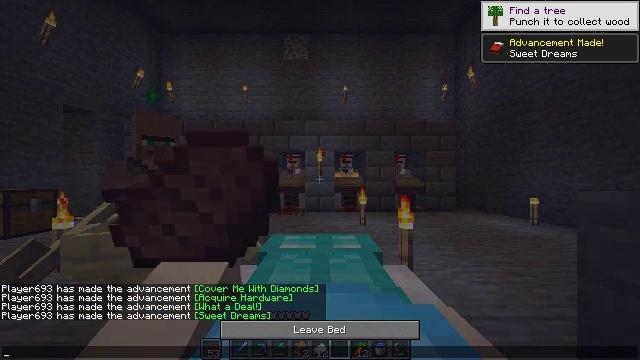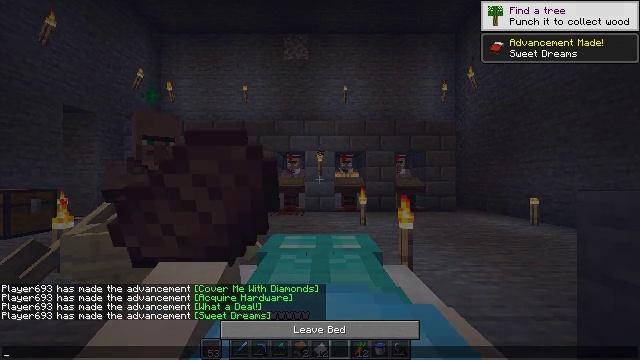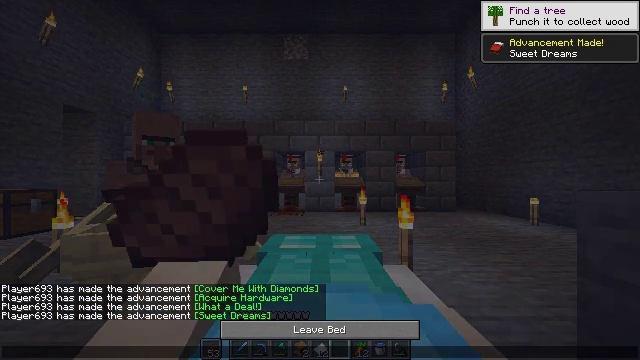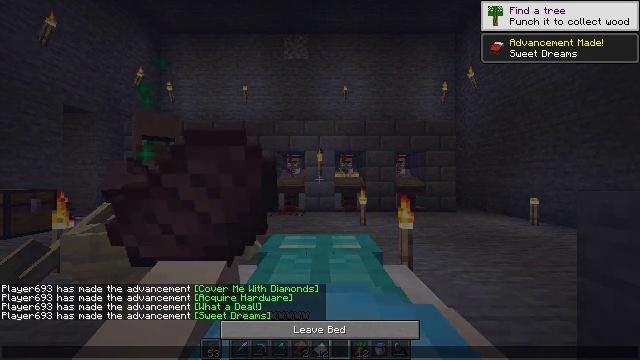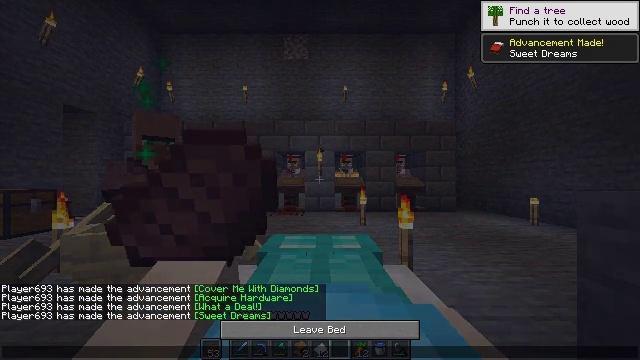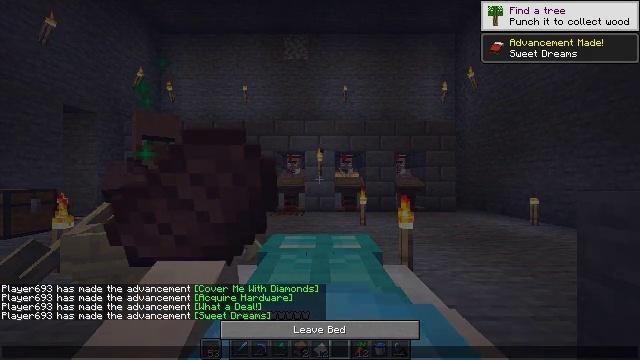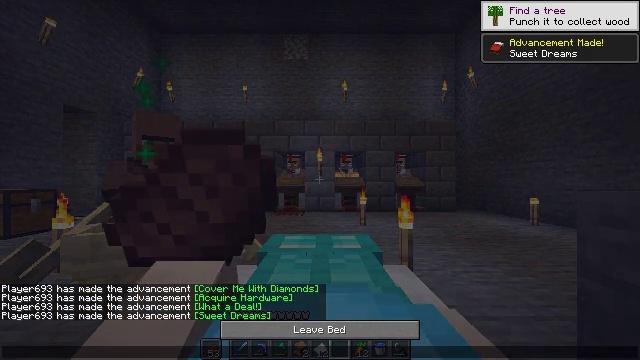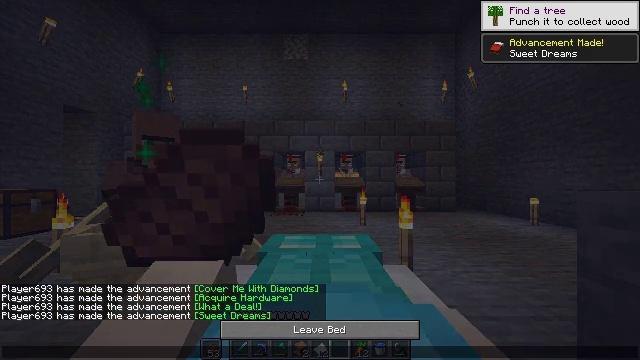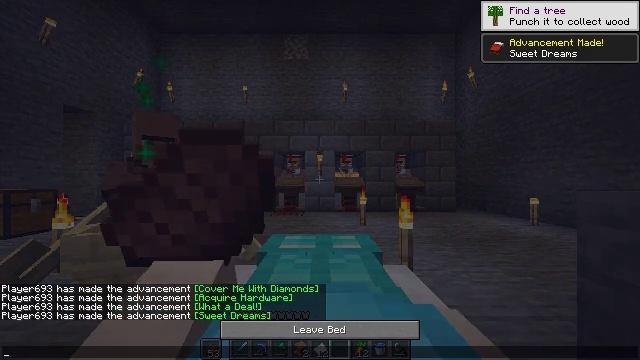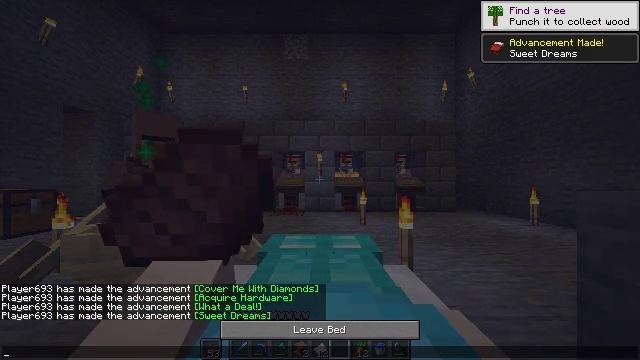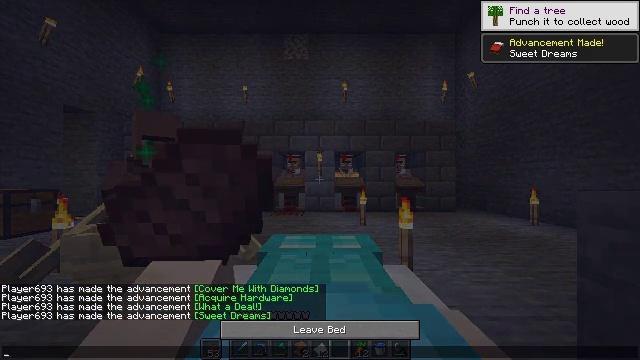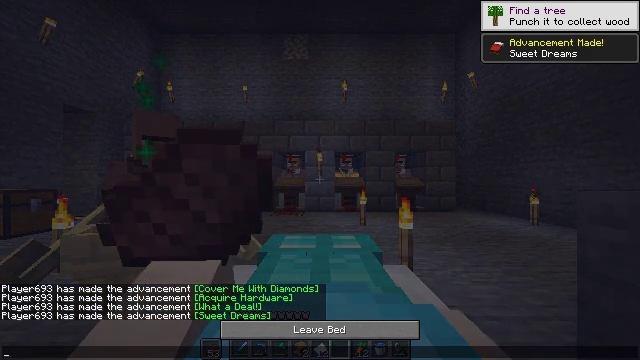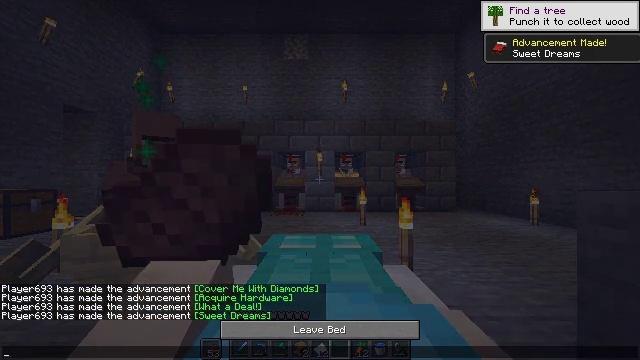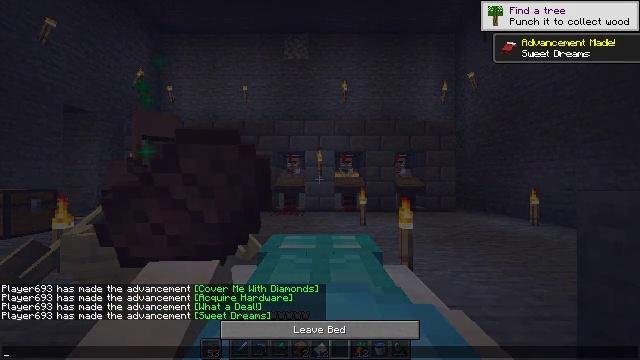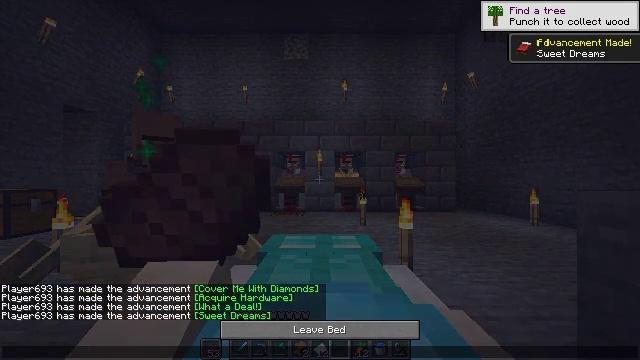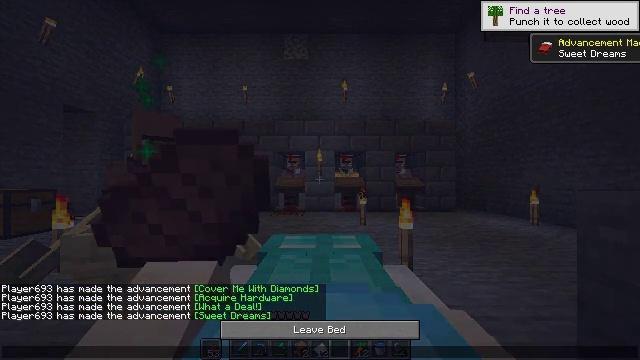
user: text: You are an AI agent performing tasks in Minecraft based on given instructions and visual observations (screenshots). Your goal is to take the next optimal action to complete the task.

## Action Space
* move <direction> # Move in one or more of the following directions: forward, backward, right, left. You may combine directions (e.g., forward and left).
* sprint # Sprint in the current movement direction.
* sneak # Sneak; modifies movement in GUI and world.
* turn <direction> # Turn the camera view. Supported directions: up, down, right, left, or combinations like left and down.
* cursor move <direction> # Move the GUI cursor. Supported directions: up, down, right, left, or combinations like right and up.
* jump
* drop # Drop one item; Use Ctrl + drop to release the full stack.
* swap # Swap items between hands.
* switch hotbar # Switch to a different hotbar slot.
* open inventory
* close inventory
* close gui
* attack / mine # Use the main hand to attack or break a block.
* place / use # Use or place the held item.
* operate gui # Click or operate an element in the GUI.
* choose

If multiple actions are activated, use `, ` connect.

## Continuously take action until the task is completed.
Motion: motion action
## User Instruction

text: Gather melon for food.
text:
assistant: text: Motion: no_op
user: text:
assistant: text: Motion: no_op
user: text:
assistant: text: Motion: no_op
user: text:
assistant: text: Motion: turn up
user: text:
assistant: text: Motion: no_op
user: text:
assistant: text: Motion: no_op
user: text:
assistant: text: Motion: turn up
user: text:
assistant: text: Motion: no_op
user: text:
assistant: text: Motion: no_op
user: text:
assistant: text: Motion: turn up
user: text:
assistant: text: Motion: no_op
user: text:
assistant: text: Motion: turn up
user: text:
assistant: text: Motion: no_op
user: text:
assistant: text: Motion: turn up
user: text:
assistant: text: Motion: no_op
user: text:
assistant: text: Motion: no_op
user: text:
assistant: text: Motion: no_op
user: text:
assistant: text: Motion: no_op
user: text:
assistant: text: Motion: no_op
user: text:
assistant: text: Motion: no_op
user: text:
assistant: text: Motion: no_op
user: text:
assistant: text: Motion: no_op
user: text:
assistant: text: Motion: no_op
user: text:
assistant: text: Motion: no_op
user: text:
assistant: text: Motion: no_op
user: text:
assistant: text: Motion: no_op
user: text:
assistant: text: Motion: no_op
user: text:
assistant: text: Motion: no_op
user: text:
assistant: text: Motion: no_op
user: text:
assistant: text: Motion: no_op